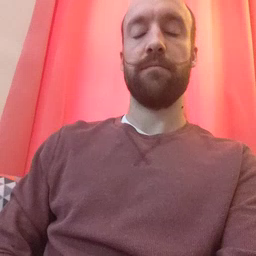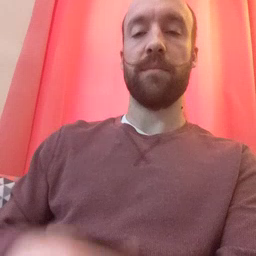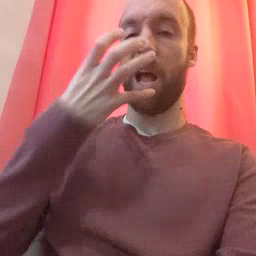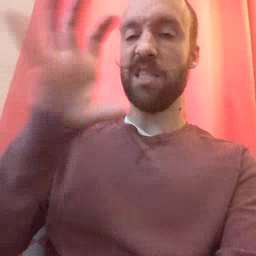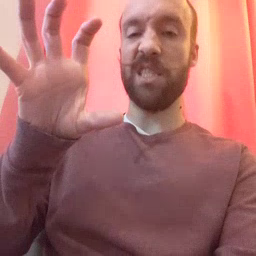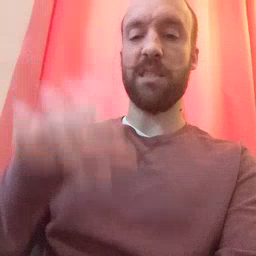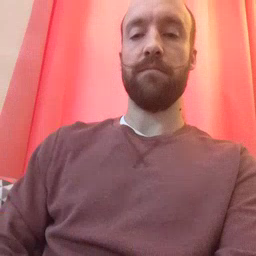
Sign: hot